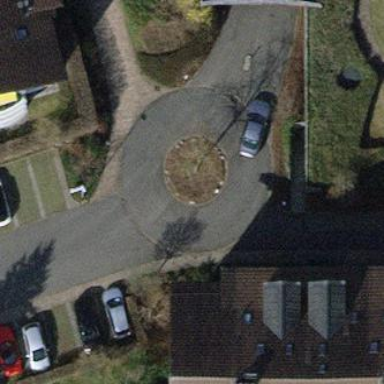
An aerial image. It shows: Residential road with roundabout.